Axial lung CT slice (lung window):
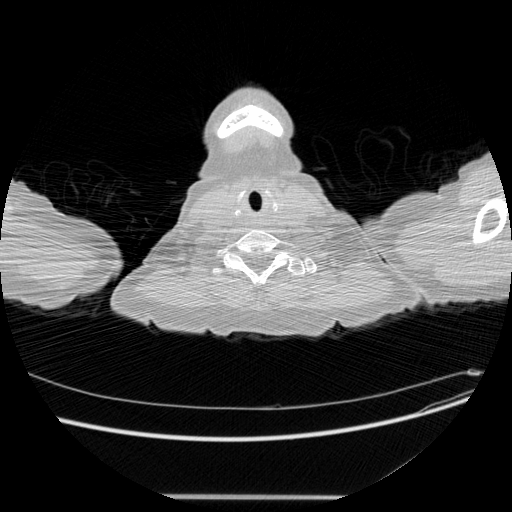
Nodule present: no